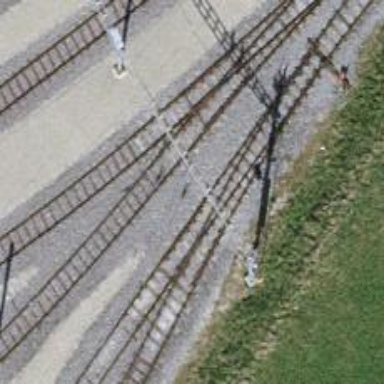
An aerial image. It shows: Narrow-gauge railway with one track passing through yard.